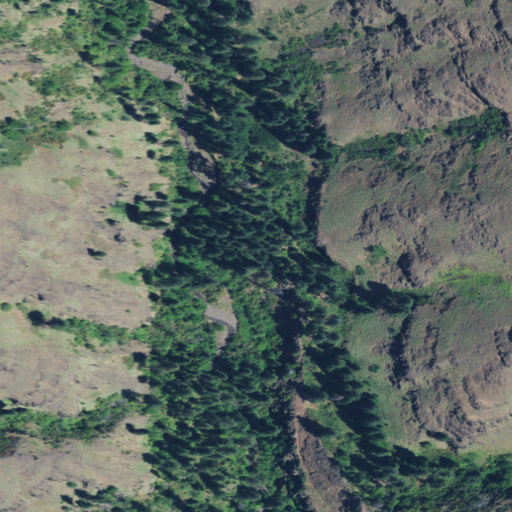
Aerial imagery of valley in Oregon named Cold Spring Gulch containing shrub, evergreen forest, and grassland